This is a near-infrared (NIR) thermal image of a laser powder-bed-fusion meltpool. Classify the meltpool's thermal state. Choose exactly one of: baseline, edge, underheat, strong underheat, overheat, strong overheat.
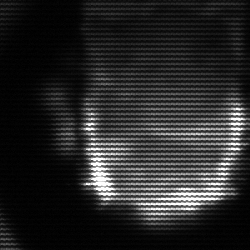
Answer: baseline